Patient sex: F
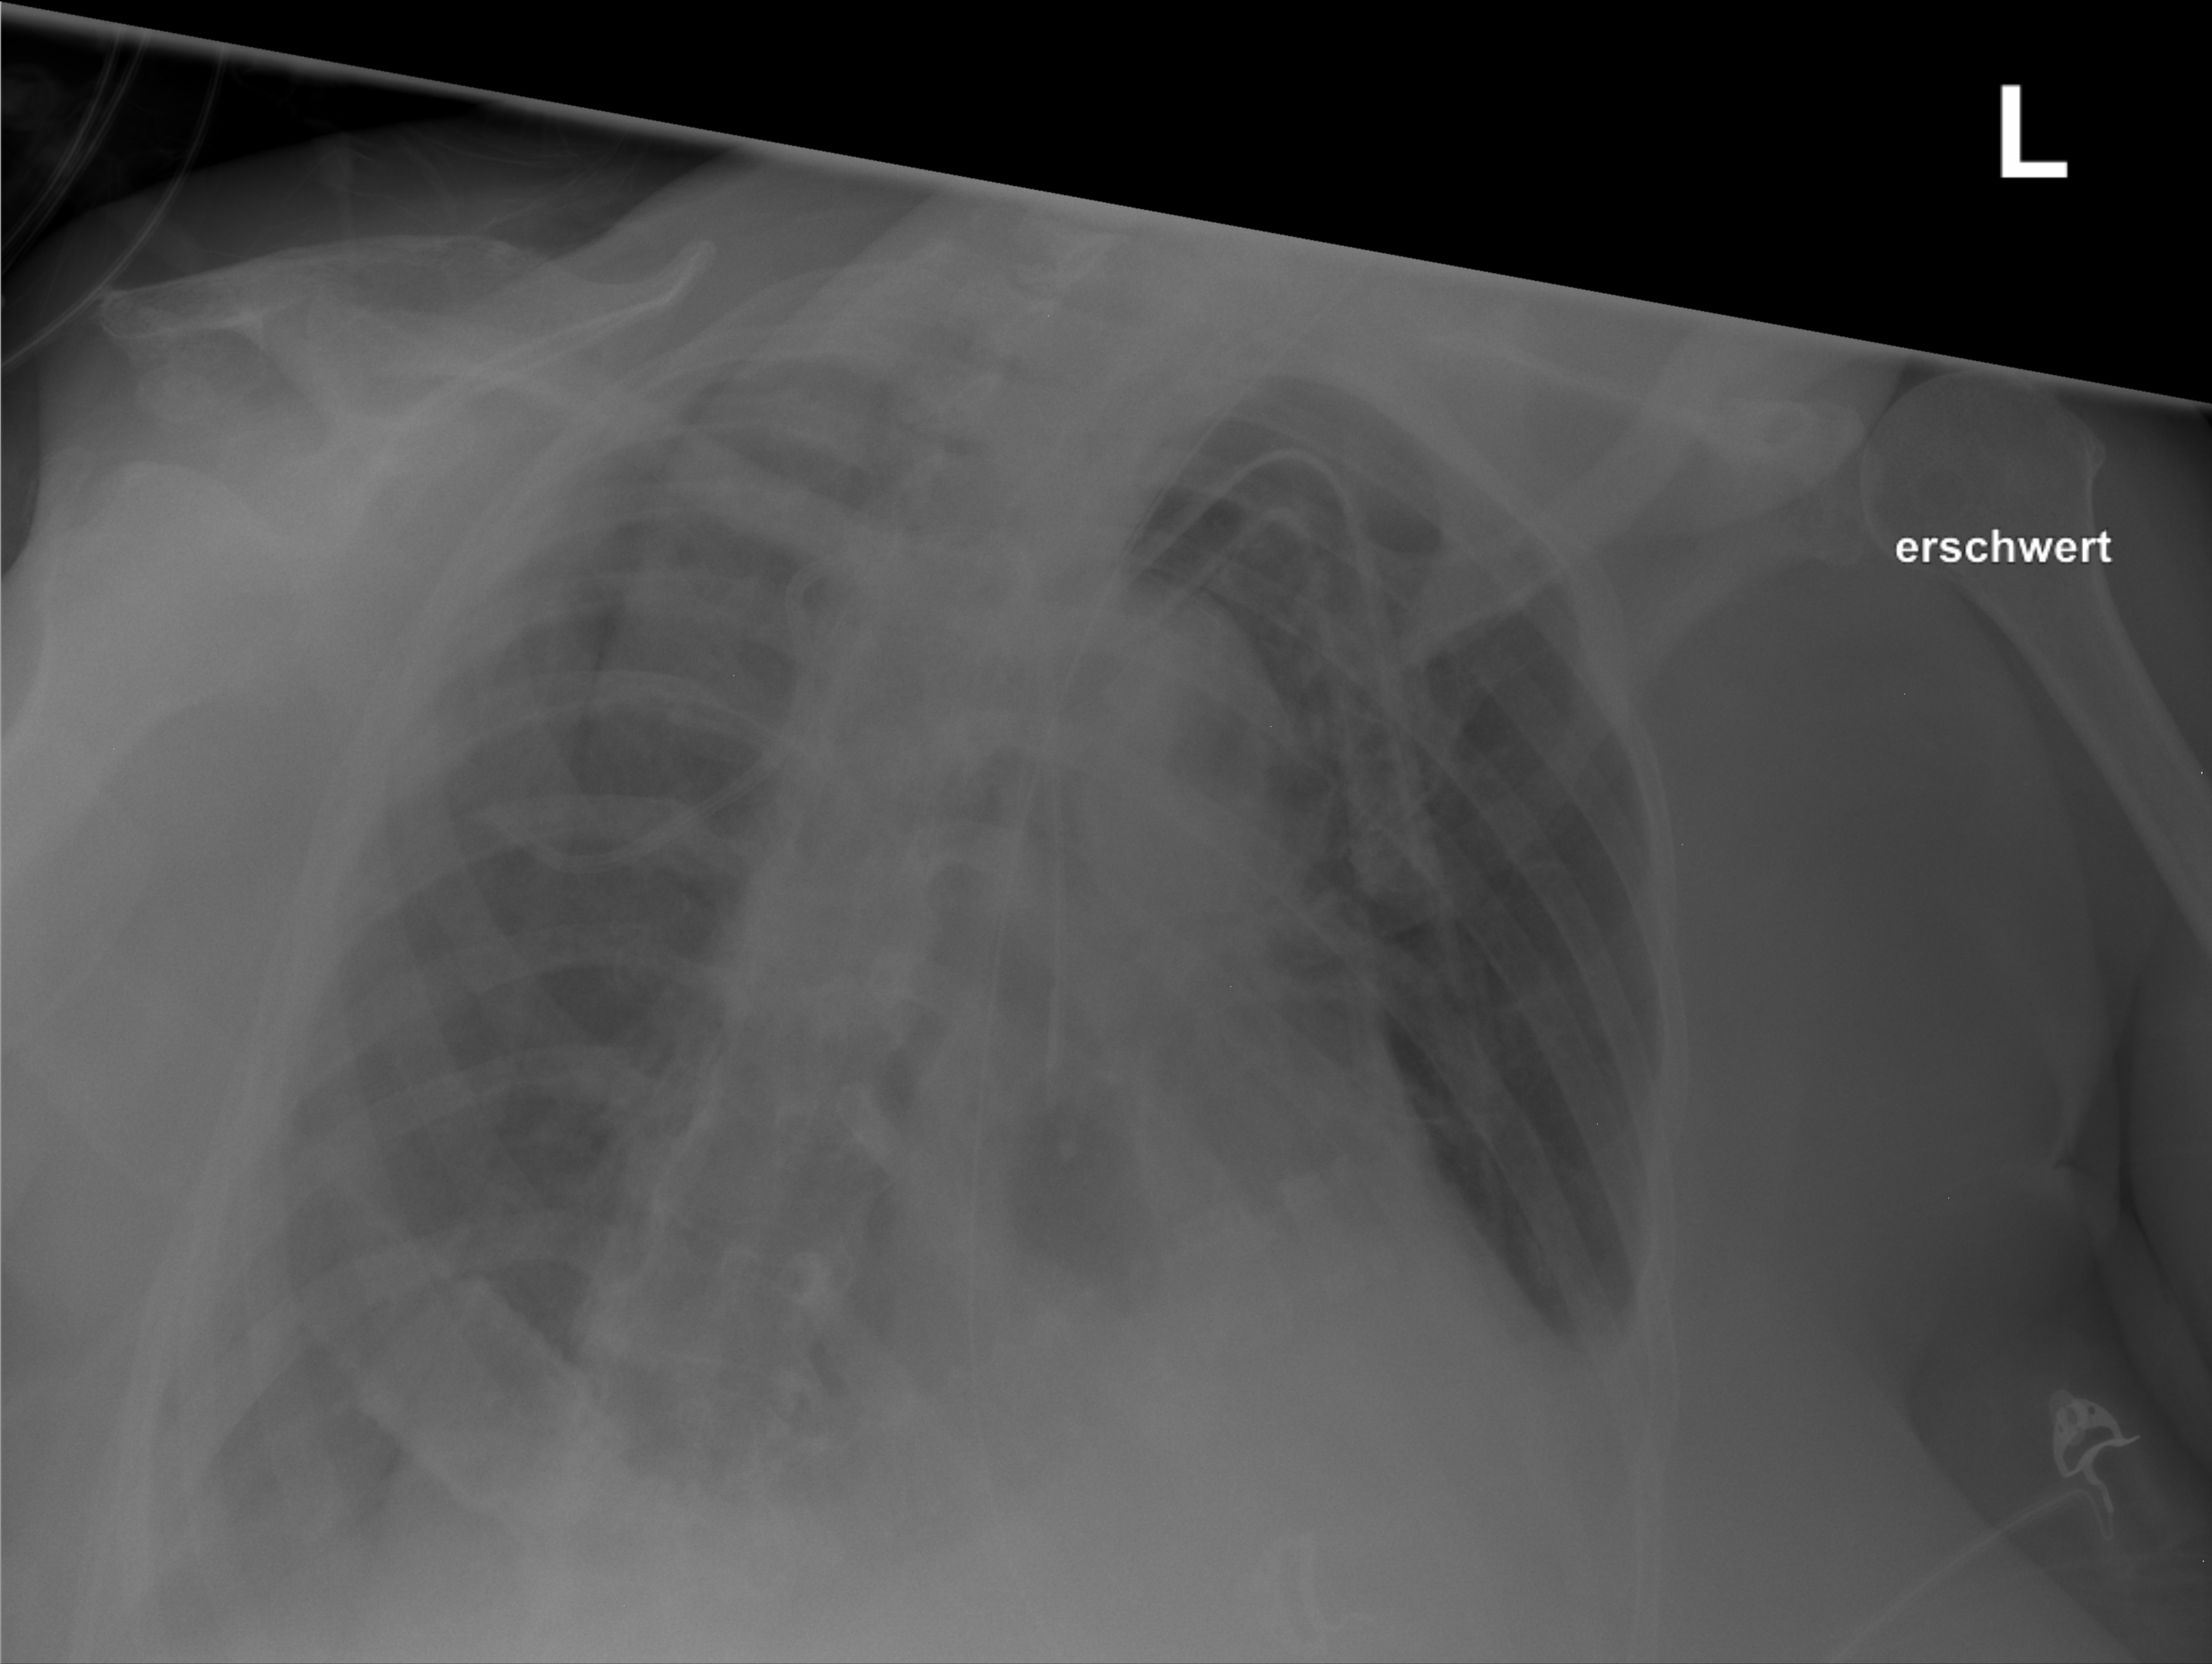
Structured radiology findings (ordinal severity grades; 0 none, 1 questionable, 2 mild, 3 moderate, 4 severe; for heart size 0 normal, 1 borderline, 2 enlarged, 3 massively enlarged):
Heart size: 2
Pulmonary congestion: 0
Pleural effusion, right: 2
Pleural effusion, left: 2
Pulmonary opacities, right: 0
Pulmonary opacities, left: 0
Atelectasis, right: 0
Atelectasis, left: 0